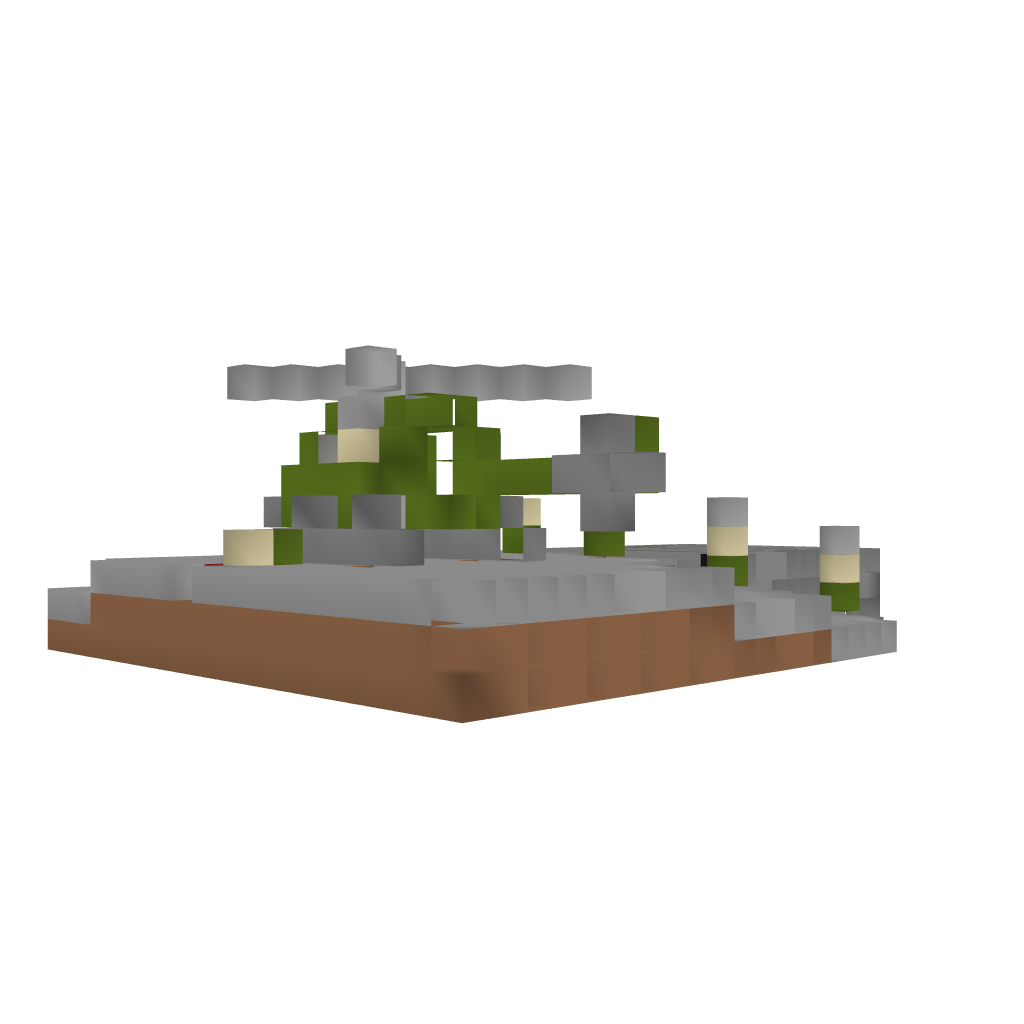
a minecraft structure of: Chopper Scene